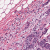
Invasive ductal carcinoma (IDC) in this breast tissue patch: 1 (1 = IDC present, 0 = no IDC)